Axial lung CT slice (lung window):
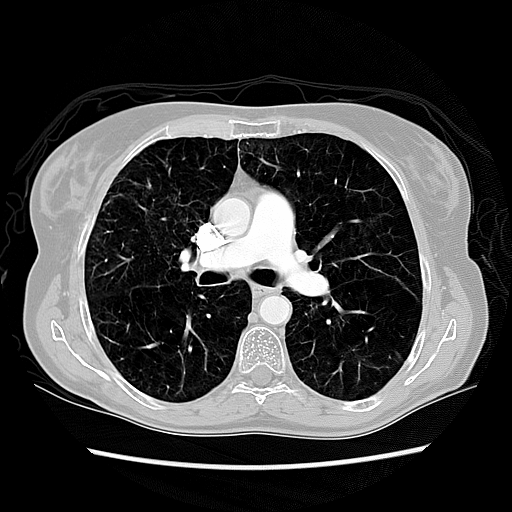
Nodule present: no